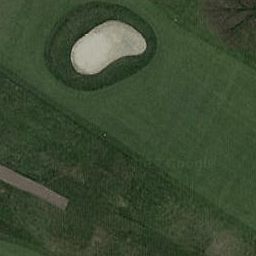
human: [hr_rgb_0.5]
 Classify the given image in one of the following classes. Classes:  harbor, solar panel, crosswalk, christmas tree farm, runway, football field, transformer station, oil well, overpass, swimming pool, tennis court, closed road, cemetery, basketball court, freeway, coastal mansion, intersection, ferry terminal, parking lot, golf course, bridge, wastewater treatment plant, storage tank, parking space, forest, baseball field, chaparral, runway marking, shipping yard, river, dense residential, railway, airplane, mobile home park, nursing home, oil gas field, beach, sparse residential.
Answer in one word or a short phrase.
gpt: golf course